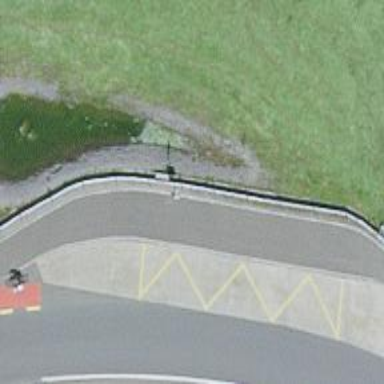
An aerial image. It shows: Platform for public transport and road usage.